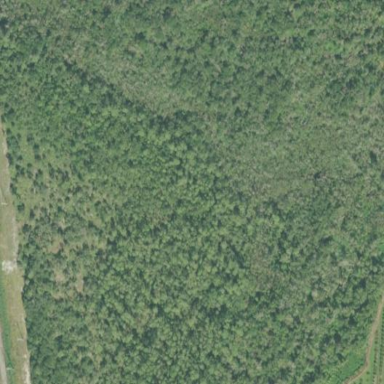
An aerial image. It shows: Area covered in scrub vegetation.